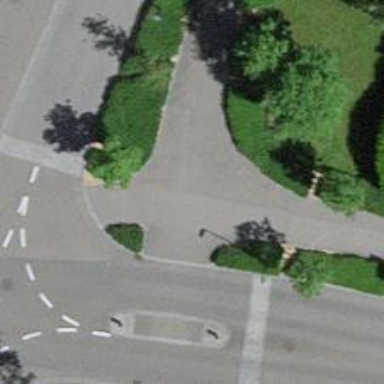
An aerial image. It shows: Sidewalk along the footway.